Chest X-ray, AP view. Patient: 71 years old, sex M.
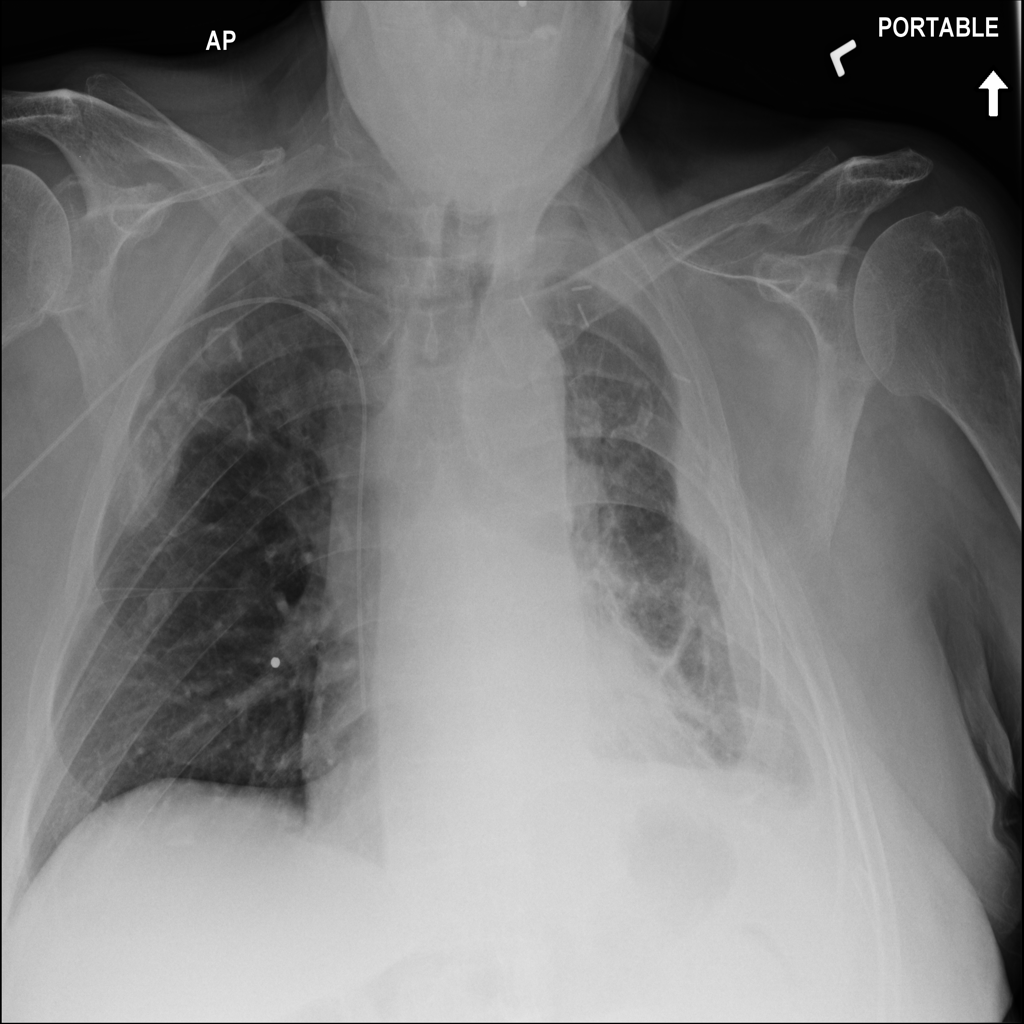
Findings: Mass, Pleural_Thickening